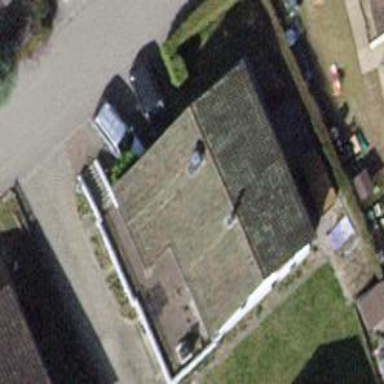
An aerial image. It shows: Detached building with gabled roof.